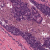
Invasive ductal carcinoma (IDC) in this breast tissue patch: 0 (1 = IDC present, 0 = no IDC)